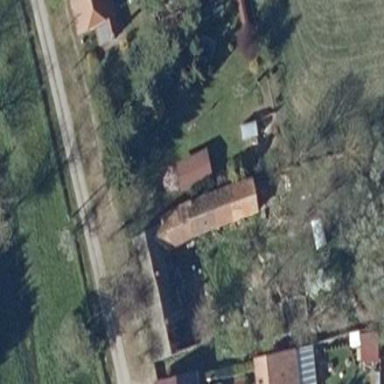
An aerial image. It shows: Shed.